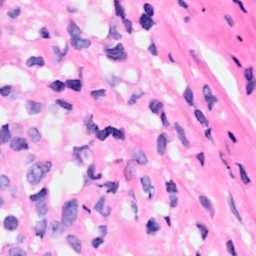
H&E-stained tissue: Breast